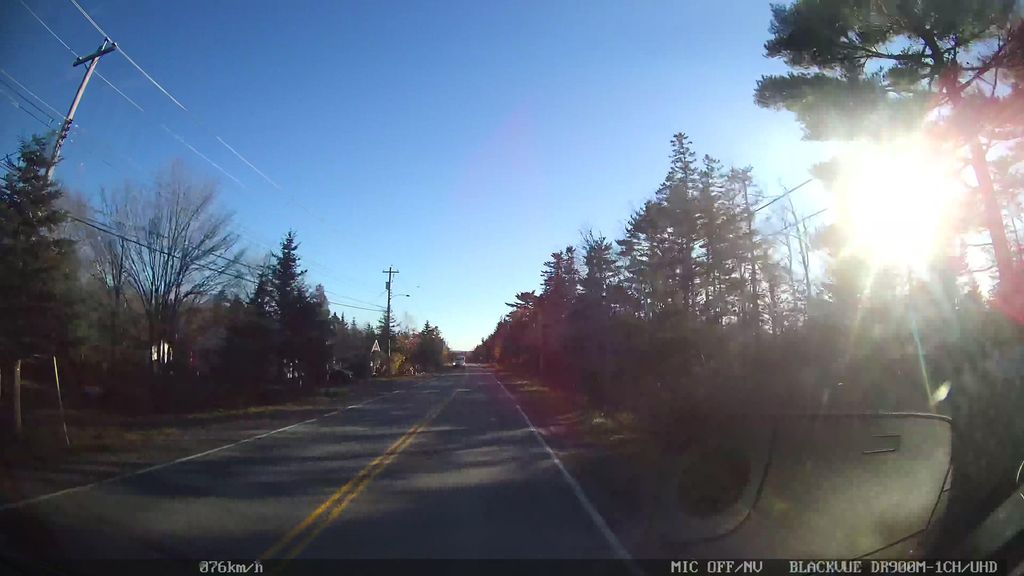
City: halifax